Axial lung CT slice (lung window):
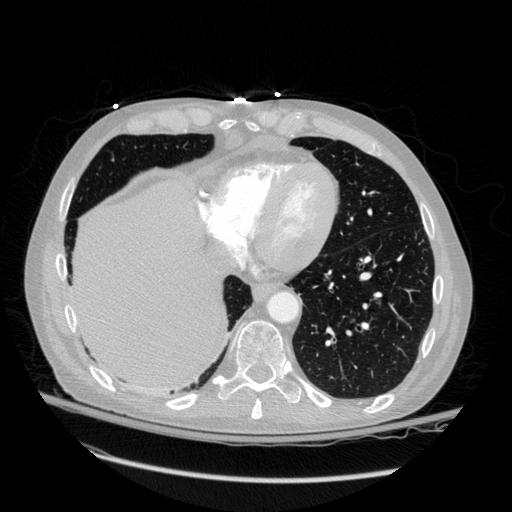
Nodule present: no